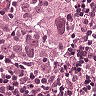
Metastatic tissue present: yes